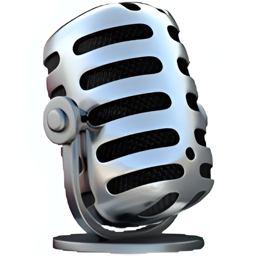
Name: studio microphone
Emoji: 🎙
Group: Objects
Sub-group: music